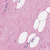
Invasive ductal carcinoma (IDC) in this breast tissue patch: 1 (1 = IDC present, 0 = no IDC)